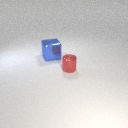
small red metal cylinder to the right of large blue metal cube